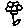
Label: flower